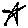
Label: star